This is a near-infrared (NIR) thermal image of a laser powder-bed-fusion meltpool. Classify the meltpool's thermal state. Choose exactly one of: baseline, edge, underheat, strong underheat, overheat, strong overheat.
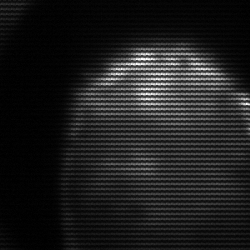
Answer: edge